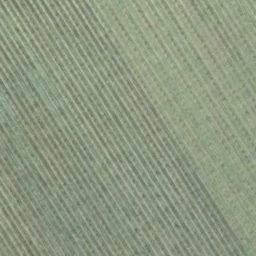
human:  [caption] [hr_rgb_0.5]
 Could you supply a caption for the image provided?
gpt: There is a piece of cropland .

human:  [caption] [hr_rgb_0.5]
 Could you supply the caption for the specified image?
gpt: It is a piece of cropland .

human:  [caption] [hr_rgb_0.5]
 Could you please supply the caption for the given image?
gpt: It is a piece of farmland .

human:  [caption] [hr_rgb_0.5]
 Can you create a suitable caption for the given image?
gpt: There is a piece of farmland .

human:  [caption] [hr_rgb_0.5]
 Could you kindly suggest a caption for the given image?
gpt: Here is a piece of farmland .